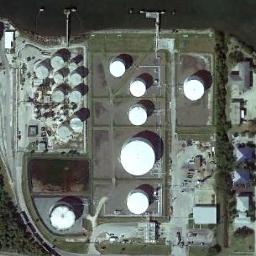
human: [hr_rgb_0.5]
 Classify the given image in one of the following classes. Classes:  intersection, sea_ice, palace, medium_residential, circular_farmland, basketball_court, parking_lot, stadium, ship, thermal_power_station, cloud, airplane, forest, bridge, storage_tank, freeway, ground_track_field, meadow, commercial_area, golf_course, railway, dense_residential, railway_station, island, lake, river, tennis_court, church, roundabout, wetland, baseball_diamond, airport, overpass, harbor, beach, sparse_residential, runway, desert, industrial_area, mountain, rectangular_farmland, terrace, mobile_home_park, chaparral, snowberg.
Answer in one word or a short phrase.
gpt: storage_tank